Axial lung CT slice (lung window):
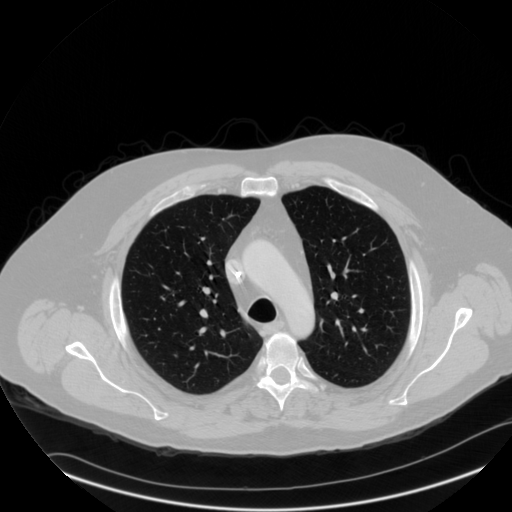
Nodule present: no